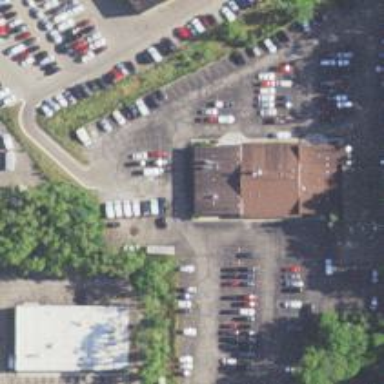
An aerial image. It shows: Car repair shop.